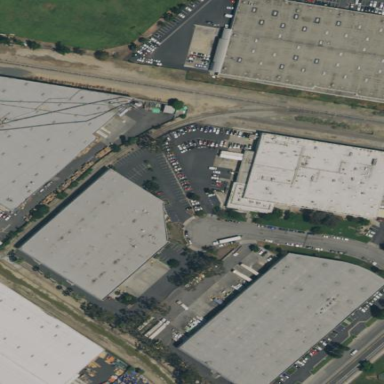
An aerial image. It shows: Warehouse.